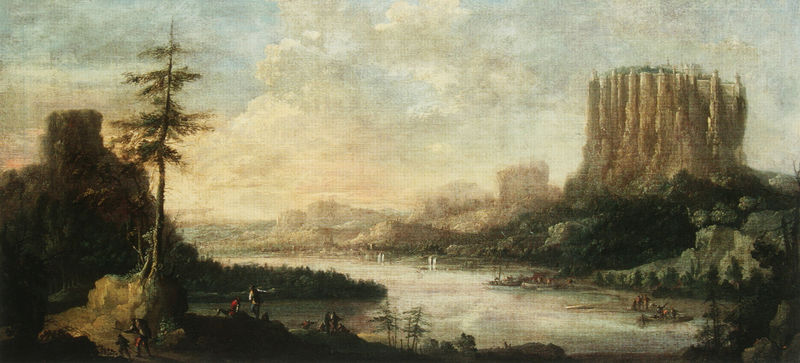
Titel: Die Steine der Sächsischen Schweiz (Königstein)
Standort: Dresden
Institution: Gemäldegalerie Alte Meister
Schlagwörter: baum, berg, blau, dunkel, felsen, gemälde, gestein, hand, himmel, laub, mann, meer, schatten, wasser, weiß, wolken, bäume, fluss, grün, landschaft, menschen, ocker, sand, see, stadt, ufer, äste, abend, braun, frankreich, frau, grau, hell, licht, männer, schwarz, strasse, ausblick, hund, rot, schloss, tier, tiere, weg, wiese, wolke, beige, leute, malerei, mensch, stein, öl, ferne, horizont, hügel, natur, weite, zweige, gebüsch, gewässer, pfad, sonne, sträucher, realismus, kind, klassizismus, pflanze, pflanzen, rosa, tal, wald, anhöhe, arbeit, boot, boote, kahn, ruder, turm, hellblau, himmelblau, küste, rückenansicht, schiff, schiffe, segel, segelboot, strand, düster, italien, fischer, abhang, berge, fels, gebirge, gipfel, sonnenlicht, dunst, luftperspektive, nebel, massiv, figuren, hafen, kähne, böschung, romantik, tannen, querformat, staffage, ruderer, rudern, stimmung, junge, abendstimmung, segelboote, unscharf, klippe, segeln, spiel, ruine, burg, kloster, türme, wandern, festung, flusslandschaft, wälder, punkt, fichte, nadelbaum, tanne, rom, verschwommen, kiefer, floss, wanderer, landscahft, fingerzeig, himel, sfumato, rucksack, fließen, reisende, babel, landschaftsausblick, brauntonig, flosse, botte, elbe, besatzung, unschärfe, bege, biege, disig, beuge, donau, nationalpark, wegbeuge, flos, beum, #see, bootee, burg fels bucht wald waontnderer himmel horiz, gstrom